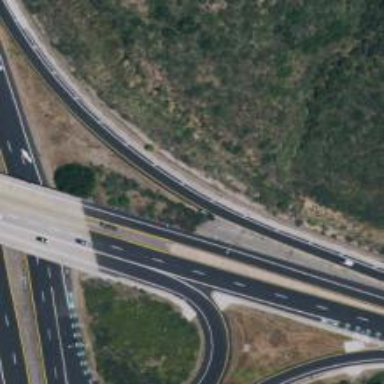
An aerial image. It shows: Asphalt trunk link road.